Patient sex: F
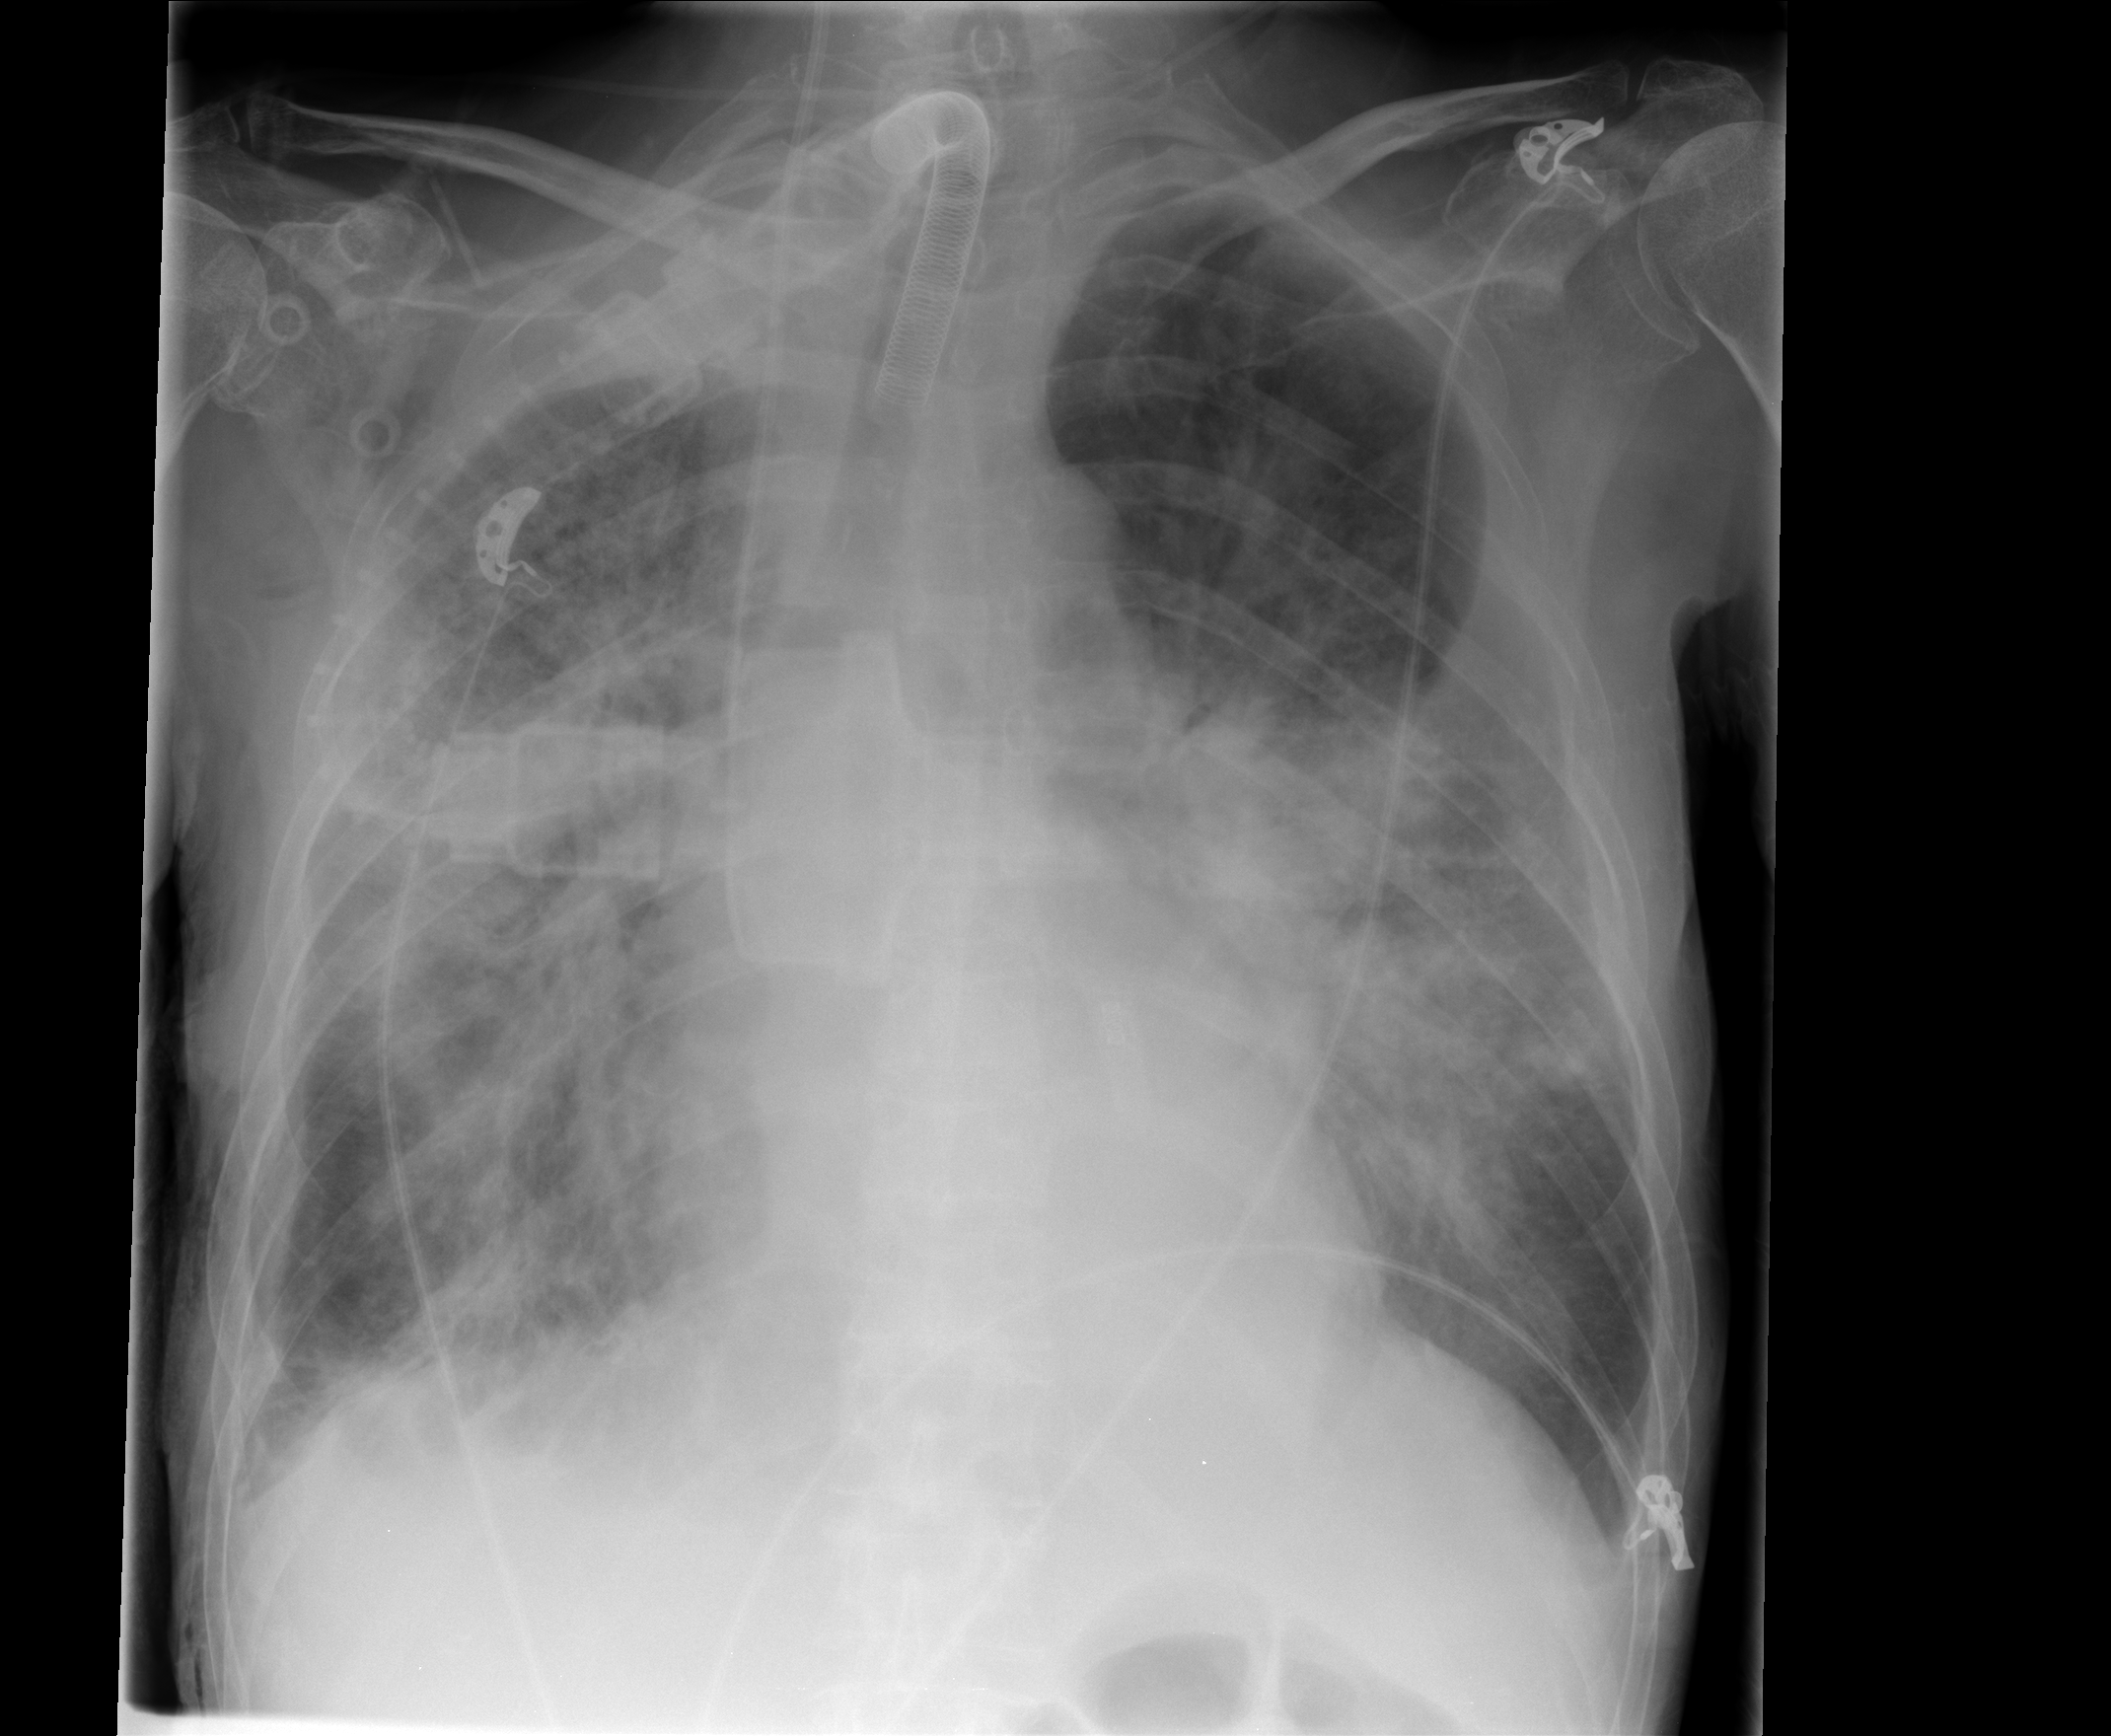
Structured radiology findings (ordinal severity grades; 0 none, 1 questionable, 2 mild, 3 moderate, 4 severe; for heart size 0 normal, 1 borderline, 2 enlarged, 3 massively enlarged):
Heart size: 0
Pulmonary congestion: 1
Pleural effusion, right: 2
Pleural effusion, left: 3
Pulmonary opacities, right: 3
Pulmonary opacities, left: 3
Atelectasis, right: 2
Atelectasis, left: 2